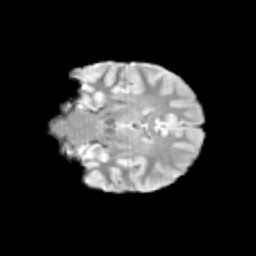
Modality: T2w
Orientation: coronal
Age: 12
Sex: female
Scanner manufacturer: siemens
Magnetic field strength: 3 T
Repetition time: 3.8 s
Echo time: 0.07 s